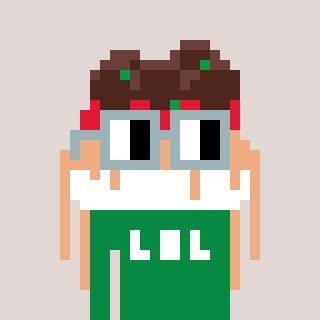
a pixel art character with square dark gray glasses, a spaghetti-shaped head and a green-colored body on a warm background